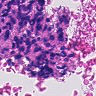
Metastatic tissue present: no